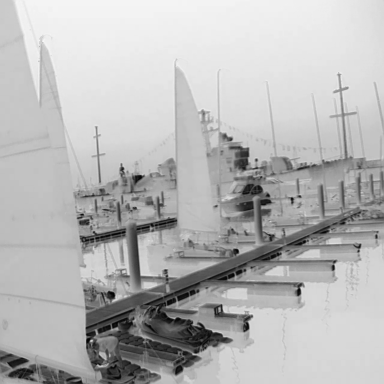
There are three objects shown in the infrared image, including a sailboat, and two canoes.